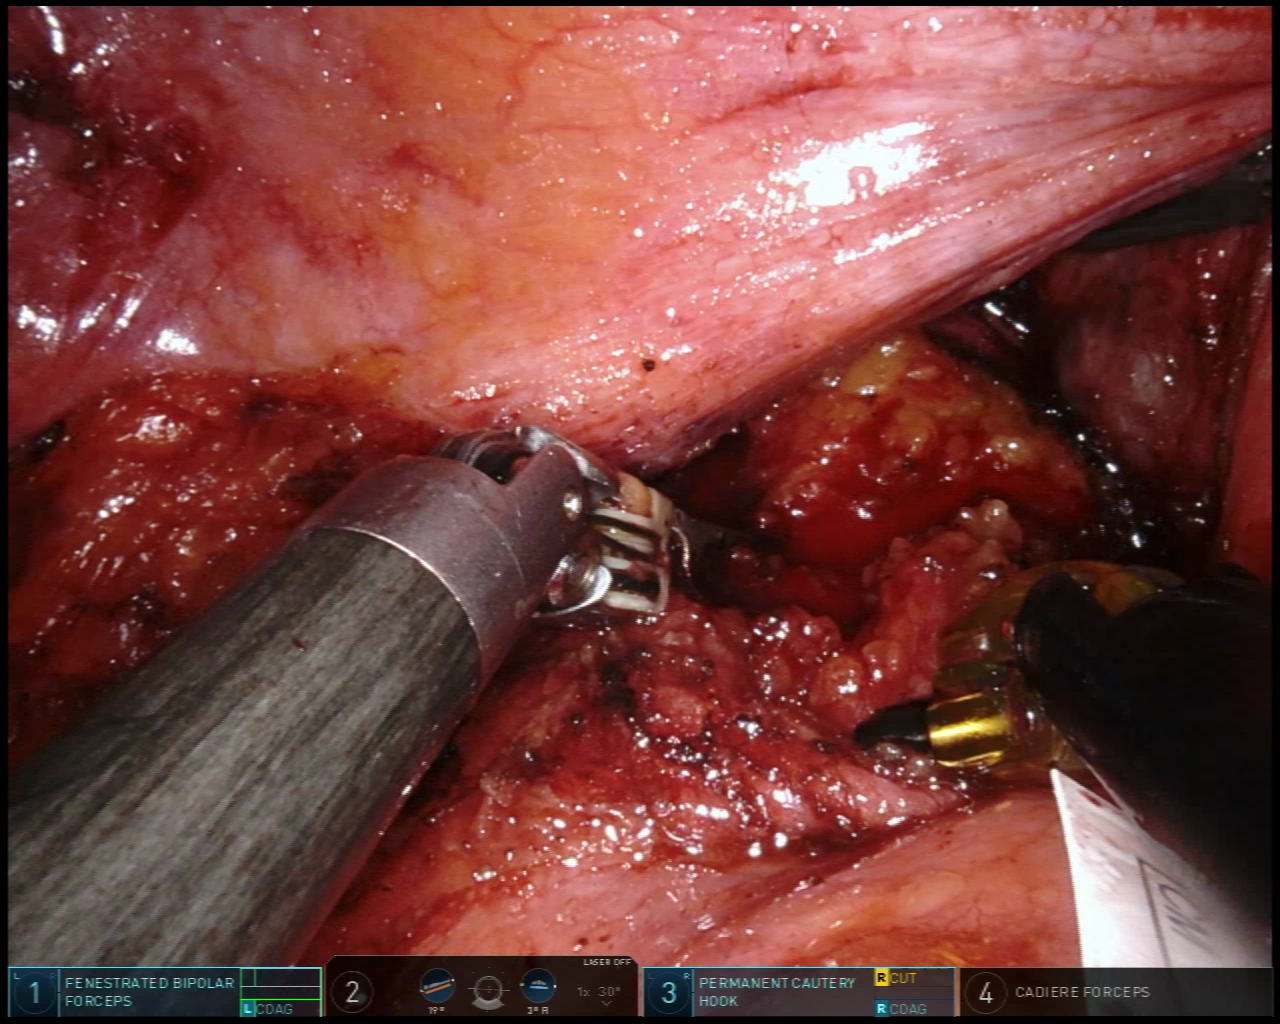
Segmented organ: vesicular_glands
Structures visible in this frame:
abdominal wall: no
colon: no
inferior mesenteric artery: no
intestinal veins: no
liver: no
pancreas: no
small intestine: no
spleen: no
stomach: no
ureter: no
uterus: no
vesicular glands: yes